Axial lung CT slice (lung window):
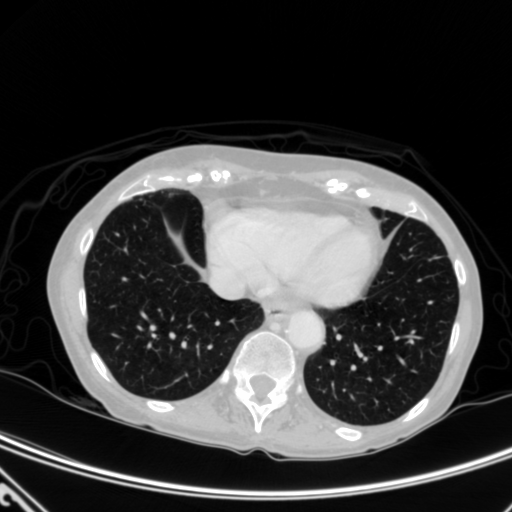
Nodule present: no